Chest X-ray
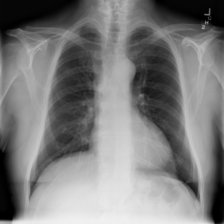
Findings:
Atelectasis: negative
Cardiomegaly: negative
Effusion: negative
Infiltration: negative
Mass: negative
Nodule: negative
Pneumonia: negative
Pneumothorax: negative
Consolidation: negative
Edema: negative
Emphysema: negative
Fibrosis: negative
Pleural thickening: negative
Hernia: negative